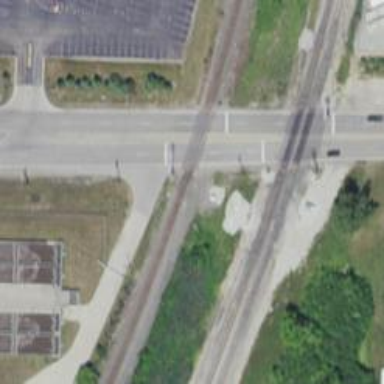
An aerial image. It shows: Level crossing along the railway.